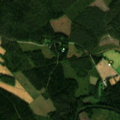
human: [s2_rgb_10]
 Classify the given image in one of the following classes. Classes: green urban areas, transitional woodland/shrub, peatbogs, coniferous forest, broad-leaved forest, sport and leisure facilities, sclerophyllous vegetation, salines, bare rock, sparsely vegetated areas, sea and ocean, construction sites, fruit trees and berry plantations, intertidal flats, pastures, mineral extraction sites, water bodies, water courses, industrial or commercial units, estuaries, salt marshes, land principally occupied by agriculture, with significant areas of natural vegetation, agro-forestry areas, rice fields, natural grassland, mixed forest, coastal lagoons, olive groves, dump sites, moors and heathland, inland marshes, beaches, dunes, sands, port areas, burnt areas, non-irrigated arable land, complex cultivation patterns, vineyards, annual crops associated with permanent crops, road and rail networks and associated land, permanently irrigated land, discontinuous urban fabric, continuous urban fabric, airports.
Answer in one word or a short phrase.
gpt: land principally occupied by agriculture, with significant areas of natural vegetation, coniferous forest, mixed forest, transitional woodland/shrub